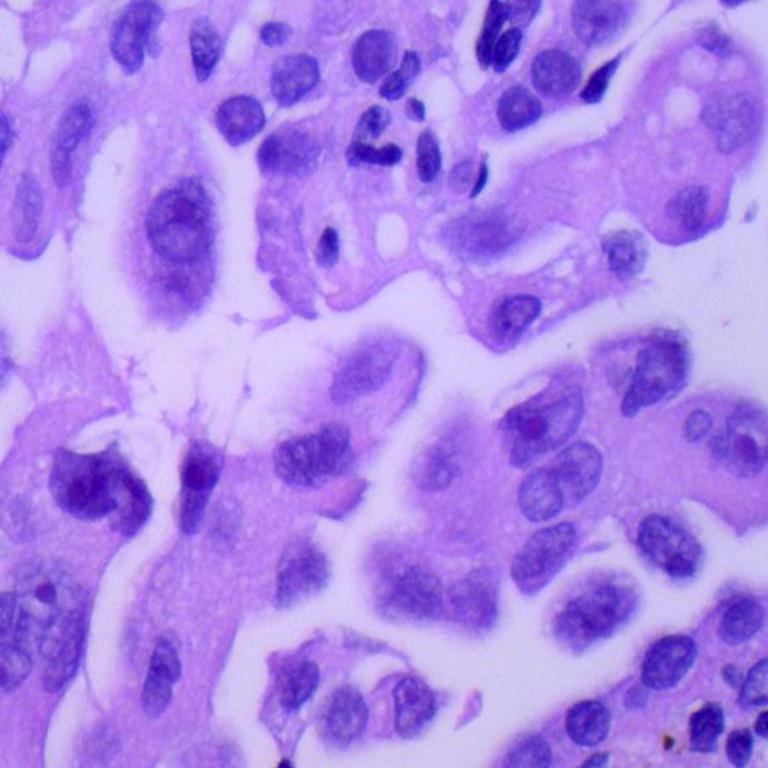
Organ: lung
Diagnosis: adenocarcinomas